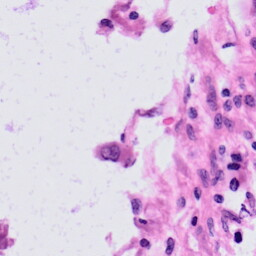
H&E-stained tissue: Skin